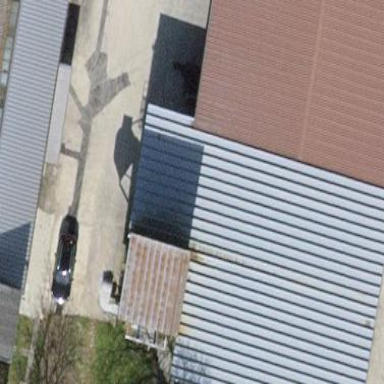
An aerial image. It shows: Shed.